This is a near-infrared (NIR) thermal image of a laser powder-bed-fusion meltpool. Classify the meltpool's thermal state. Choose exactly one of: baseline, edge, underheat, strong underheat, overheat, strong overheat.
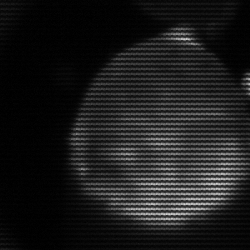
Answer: edge